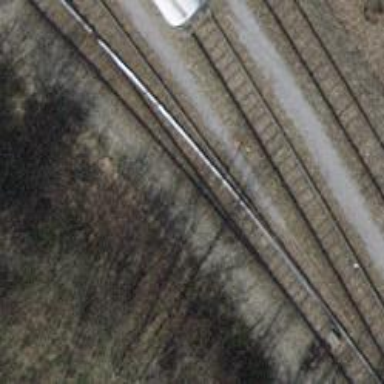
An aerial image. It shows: Railway switch.